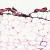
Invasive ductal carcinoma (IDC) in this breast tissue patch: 0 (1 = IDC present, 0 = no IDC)